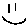
Label: smiley face